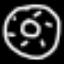
Label: donut